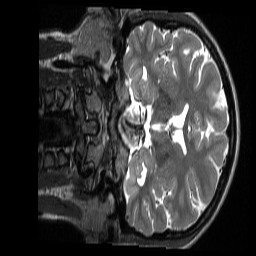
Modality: T2w
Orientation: coronal
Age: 20
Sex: female